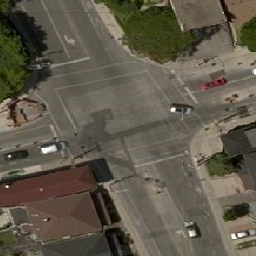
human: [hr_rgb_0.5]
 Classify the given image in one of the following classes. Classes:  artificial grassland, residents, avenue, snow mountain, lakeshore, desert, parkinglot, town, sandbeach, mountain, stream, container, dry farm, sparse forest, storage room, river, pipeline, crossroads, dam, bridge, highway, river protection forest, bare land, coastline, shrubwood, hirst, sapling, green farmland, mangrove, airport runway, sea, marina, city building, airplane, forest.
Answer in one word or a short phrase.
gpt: crossroads